Question: I have two tables as describe bellow:

How can I perform a query to merge the duplicate data in table B, so I can get table C in which the records derived from table A and Table B?
Any help will by highly appreciated..
Thank You !
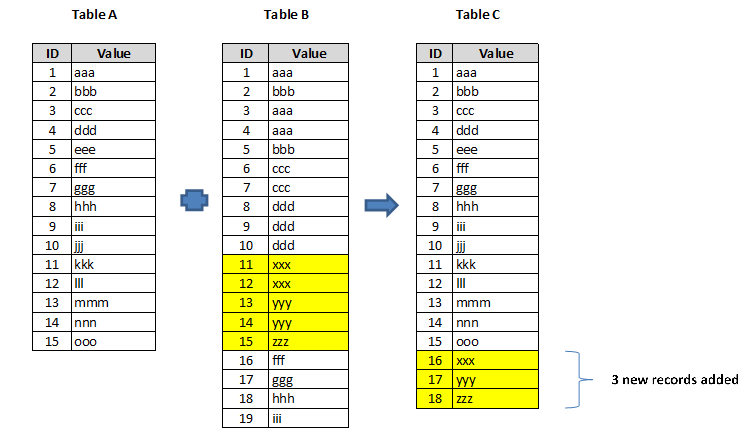
Answer: This can be done using 'UNION'
'''
SELECT ID, Value FROM TableA
UNION
SELECT ID, Value FROM TableB
'''
if there is an extra table named 'TableC' and you want to insert the result of 'TableA' and 'TableB', use 'INSERT INTO...SELECT' statement,
'''
INSERT INTO TableC(ID, Value)
SELECT ID, Value FROM TableA
UNION
SELECT ID, Value FROM TableB
'''
---
Or maybe you want to create a 'VIEW'
'''
CREATE VIEW TableC
AS
SELECT ID, Value FROM TableA
UNION
SELECT ID, Value FROM TableB
'''
to call the View,
'''
SELECT * FROM TableC
'''